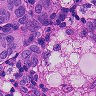
Metastatic tissue present: yes